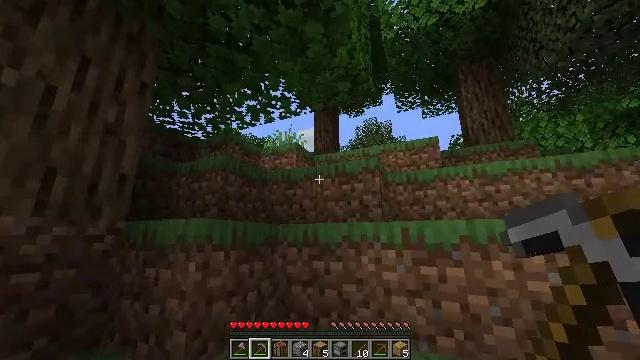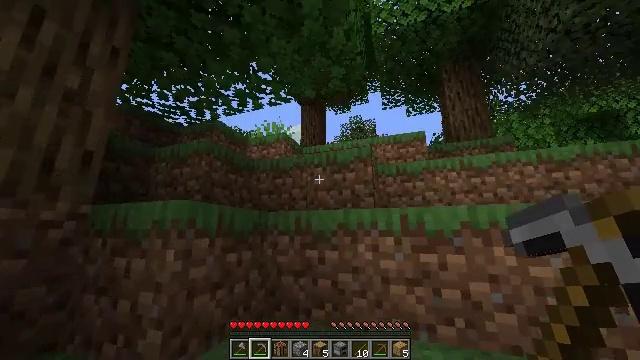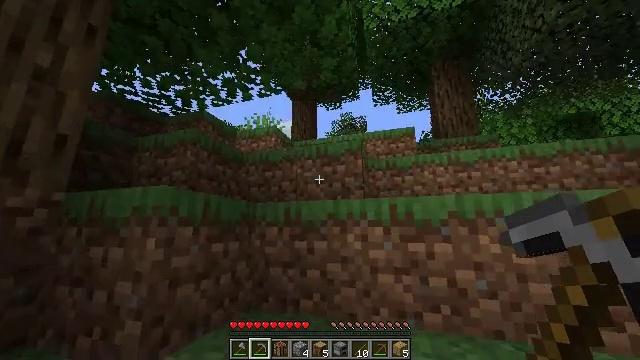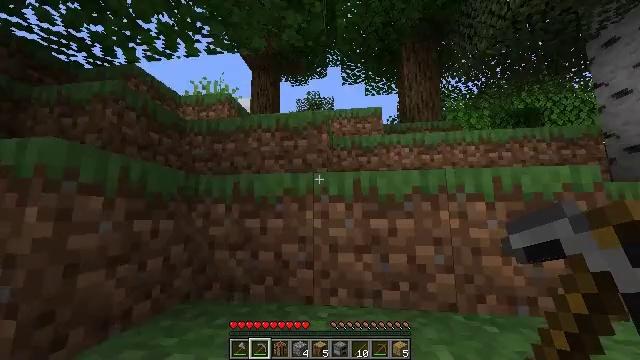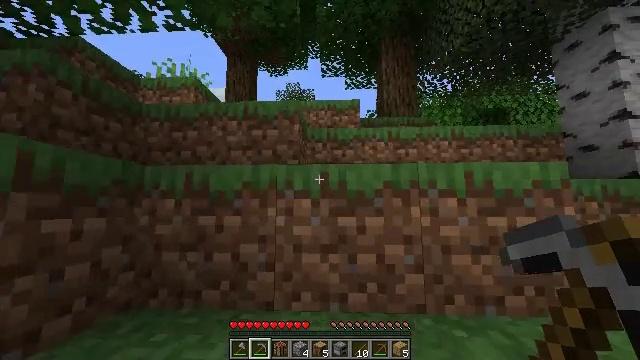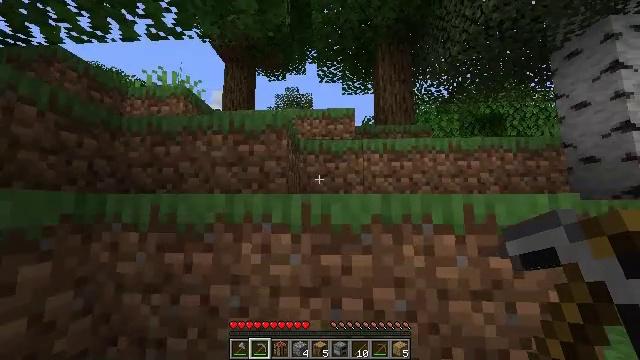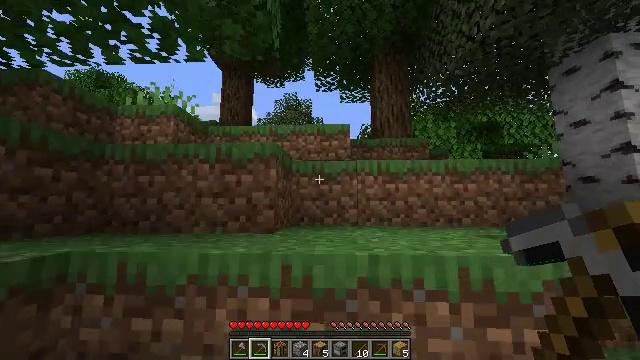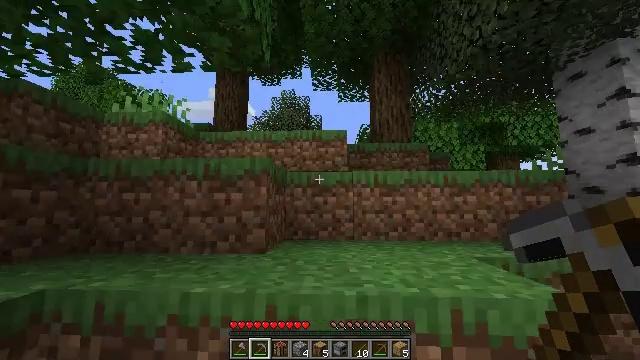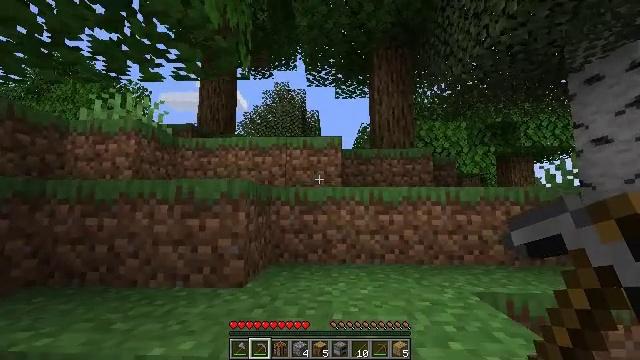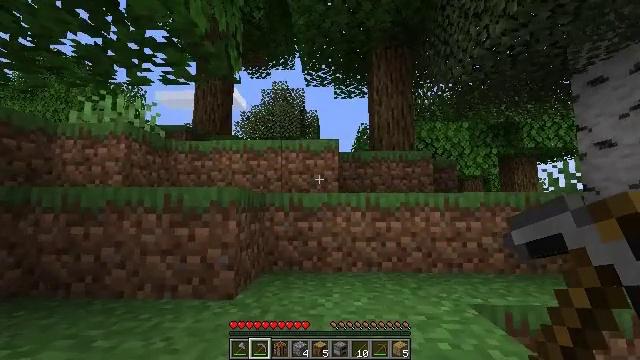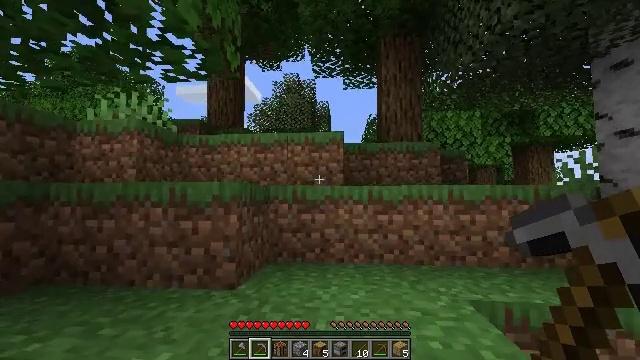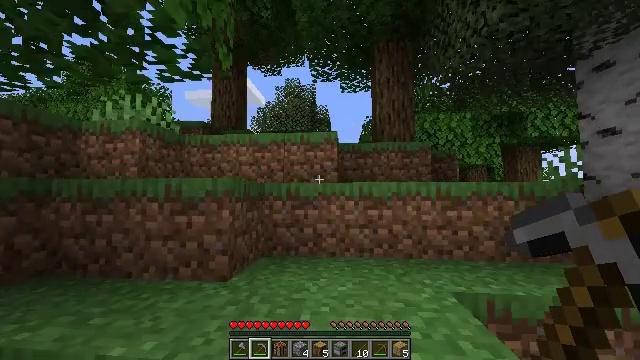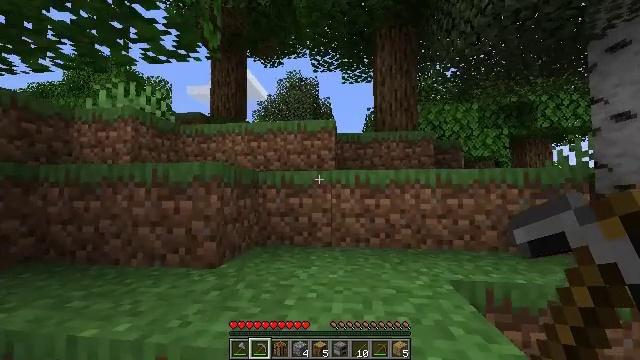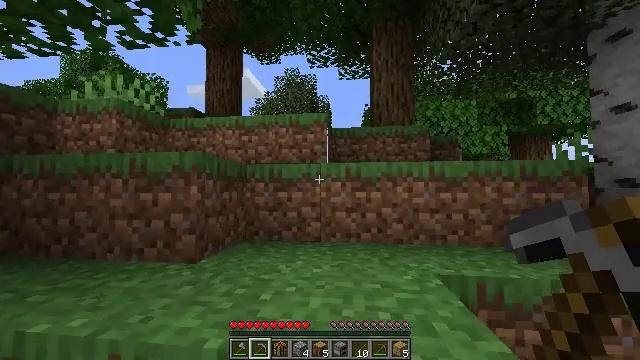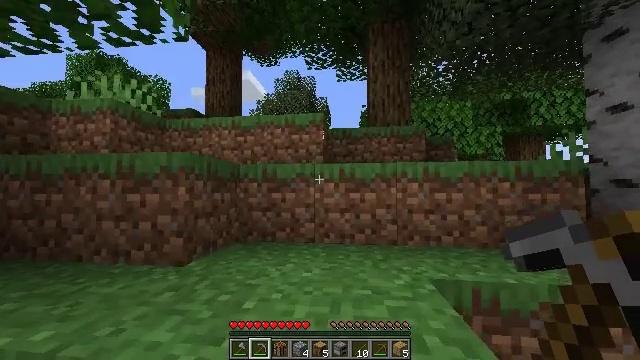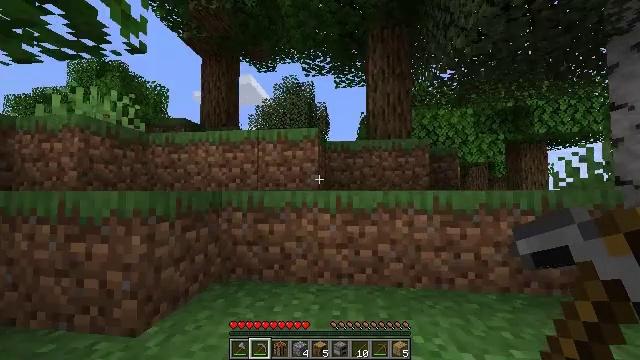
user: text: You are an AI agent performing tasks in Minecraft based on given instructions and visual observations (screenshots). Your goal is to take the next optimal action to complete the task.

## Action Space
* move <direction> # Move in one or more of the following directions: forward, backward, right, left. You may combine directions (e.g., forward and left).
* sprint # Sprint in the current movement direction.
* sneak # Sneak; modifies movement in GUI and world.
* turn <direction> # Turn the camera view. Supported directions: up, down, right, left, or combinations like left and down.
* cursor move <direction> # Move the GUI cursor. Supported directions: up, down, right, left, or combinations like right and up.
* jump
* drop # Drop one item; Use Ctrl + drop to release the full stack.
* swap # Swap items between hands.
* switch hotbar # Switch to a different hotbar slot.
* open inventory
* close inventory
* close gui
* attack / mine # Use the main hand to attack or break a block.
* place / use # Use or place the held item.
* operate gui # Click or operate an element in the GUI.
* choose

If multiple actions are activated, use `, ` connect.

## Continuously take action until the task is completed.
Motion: motion action
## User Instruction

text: Mine oak leaves.
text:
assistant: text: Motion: move forward and move right, sprint, turn right, jump
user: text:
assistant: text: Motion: move forward and move right, sprint, turn right, jump
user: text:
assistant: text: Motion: move forward and move right, sprint, turn right and down, jump
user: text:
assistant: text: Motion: move forward and move right, sprint, turn right and down, jump
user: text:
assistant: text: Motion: move forward and move right, sprint, jump
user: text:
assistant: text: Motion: move forward and move right, sprint, jump
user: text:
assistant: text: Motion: move forward and move right, sprint, jump
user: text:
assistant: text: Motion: move forward and move right, sprint, jump
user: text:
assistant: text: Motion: move forward and move right, sprint, jump
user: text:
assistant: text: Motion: move forward and move right, sprint, turn left and down, jump
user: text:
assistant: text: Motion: move forward and move right, sprint, jump
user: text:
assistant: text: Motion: move forward, sprint, turn left, jump
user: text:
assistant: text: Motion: move forward, sprint, jump
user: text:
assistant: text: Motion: move forward, sprint, jump
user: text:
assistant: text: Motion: move forward, sprint, jump
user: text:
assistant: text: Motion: move forward, sprint, turn left, jump
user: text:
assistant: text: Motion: move forward, sprint, turn left and down, jump
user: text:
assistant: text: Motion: move forward, sprint, turn left, jump
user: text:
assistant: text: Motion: move forward, sprint, jump
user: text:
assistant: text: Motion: move forward, sprint, jump
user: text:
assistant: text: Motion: move forward, sprint, turn left, jump
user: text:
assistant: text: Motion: move forward, sprint, turn left, jump
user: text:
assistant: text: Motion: move forward, sprint, turn left, jump
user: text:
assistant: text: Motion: move forward, sprint, turn left, jump
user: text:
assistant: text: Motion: move forward, sprint, turn left, jump
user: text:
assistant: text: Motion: move forward, sprint, turn left, jump
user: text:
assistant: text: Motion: move forward, sprint, turn left, jump
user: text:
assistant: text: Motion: move forward, sprint, turn left, jump
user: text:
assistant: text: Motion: move forward and move right, sprint, turn left, jump
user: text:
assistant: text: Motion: move forward and move right, sprint, turn left, jump